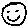
Label: smiley face